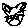
Label: cat